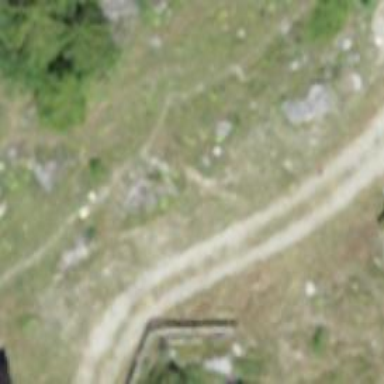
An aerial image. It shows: Path.